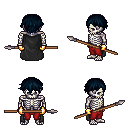
a pixel art fantasy rpg character, male body template, skeleton, black cape, red pants, raven short bangs hairstyle, gold gloves, spear, four views (front, back, left, right), 2x2 character sprite sheet, small pixel art, hard edges, no anti-aliasing